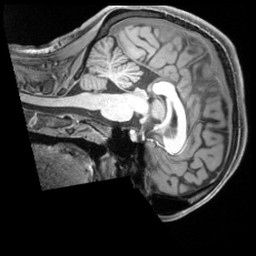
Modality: T1w
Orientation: sagittal
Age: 23
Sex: female
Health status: ill
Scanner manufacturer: siemens
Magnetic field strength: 3 T
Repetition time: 2.2 s
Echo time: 0.00218 s